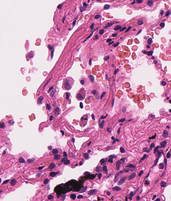
Tumor epithelial tissue: no
Tumor-associated stroma tissue: no
Normal tissue: yes